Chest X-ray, AP view. Patient: 36 years old, sex M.
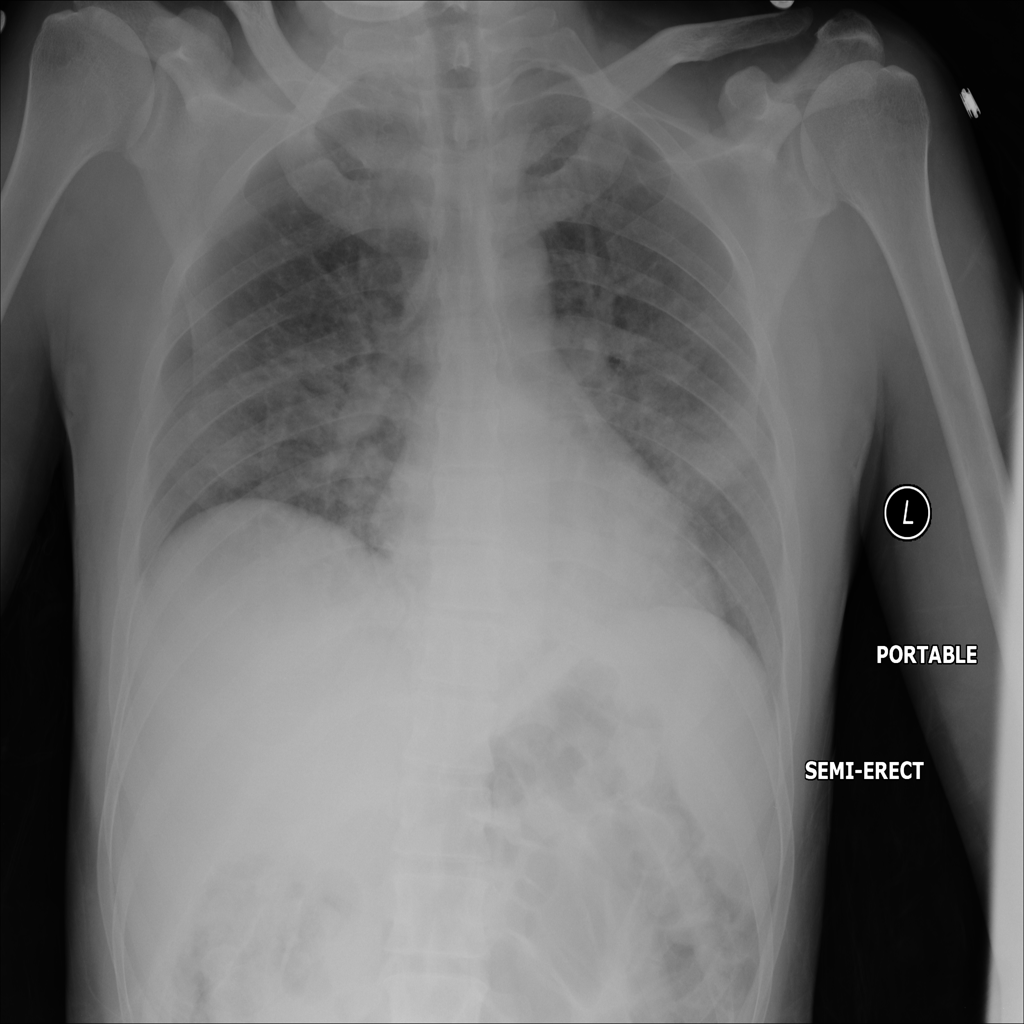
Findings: Infiltration, Pneumonia